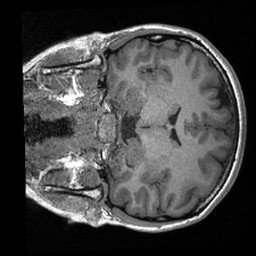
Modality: T1w
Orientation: coronal
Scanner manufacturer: siemens
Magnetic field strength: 3 T
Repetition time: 2.4 s
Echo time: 0.00213 s